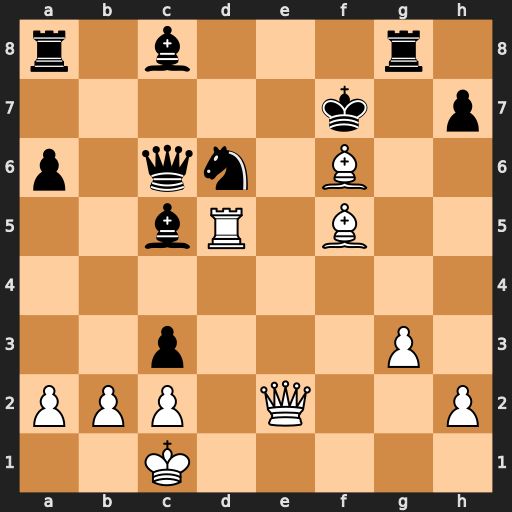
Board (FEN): r1b3r1/5k1p/p1qn1B2/2bR1B2/8/2p3P1/PPP1Q2P/2K5
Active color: w
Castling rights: -
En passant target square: -
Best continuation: Qe7#